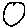
Label: circle